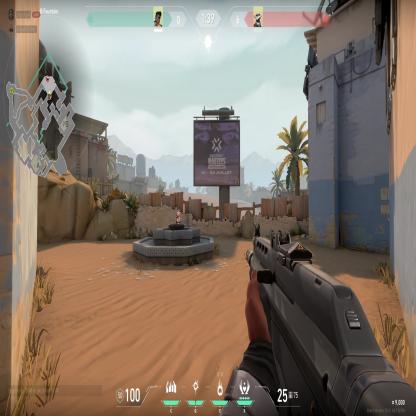
Label: enemy